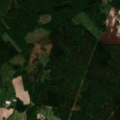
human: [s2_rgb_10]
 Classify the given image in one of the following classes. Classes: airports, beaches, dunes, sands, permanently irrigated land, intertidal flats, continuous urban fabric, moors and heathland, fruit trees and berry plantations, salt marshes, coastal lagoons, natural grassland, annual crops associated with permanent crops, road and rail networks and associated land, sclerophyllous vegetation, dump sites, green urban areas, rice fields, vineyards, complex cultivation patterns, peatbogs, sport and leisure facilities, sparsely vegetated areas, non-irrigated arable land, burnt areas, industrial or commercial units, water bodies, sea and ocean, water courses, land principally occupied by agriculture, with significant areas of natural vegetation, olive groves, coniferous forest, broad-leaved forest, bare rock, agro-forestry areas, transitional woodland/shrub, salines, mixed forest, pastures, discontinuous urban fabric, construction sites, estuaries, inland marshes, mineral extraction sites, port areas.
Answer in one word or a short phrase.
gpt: non-irrigated arable land, land principally occupied by agriculture, with significant areas of natural vegetation, mixed forest